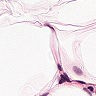
Metastatic tissue present: no